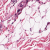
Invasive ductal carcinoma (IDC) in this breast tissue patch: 0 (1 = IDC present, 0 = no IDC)